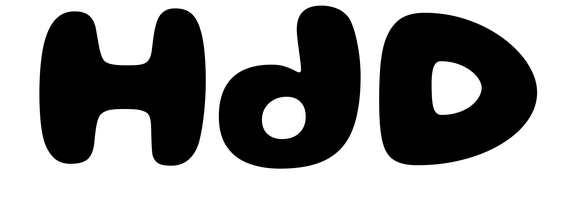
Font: Gluten_Bold